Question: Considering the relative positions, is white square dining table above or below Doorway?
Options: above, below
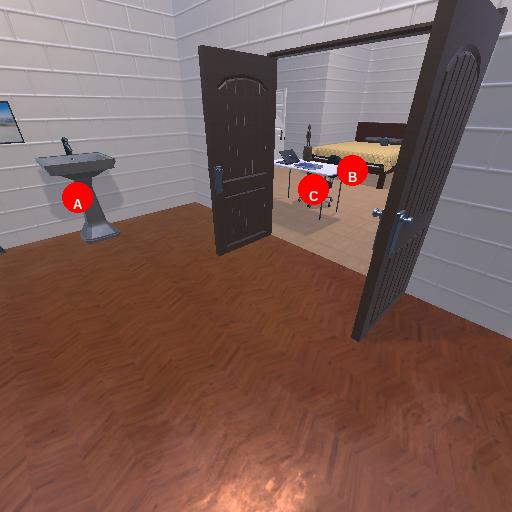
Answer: above